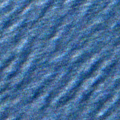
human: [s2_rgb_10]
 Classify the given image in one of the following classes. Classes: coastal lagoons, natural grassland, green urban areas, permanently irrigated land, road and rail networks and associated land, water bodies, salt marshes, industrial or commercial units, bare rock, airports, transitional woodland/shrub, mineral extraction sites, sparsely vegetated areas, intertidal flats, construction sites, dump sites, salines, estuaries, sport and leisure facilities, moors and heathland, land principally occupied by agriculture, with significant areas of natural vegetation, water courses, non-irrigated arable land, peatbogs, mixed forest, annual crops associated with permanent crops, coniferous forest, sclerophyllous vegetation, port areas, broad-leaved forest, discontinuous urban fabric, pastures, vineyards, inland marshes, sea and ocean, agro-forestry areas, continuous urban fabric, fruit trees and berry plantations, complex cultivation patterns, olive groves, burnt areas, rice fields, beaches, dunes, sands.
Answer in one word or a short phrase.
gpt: sea and ocean